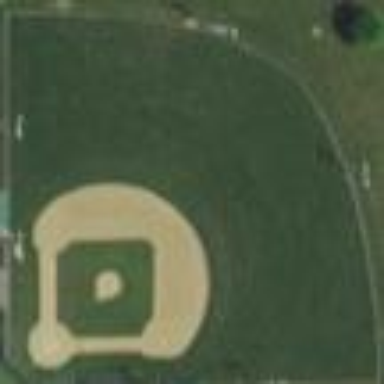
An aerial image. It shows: Baseball pitch for leisure land activities.